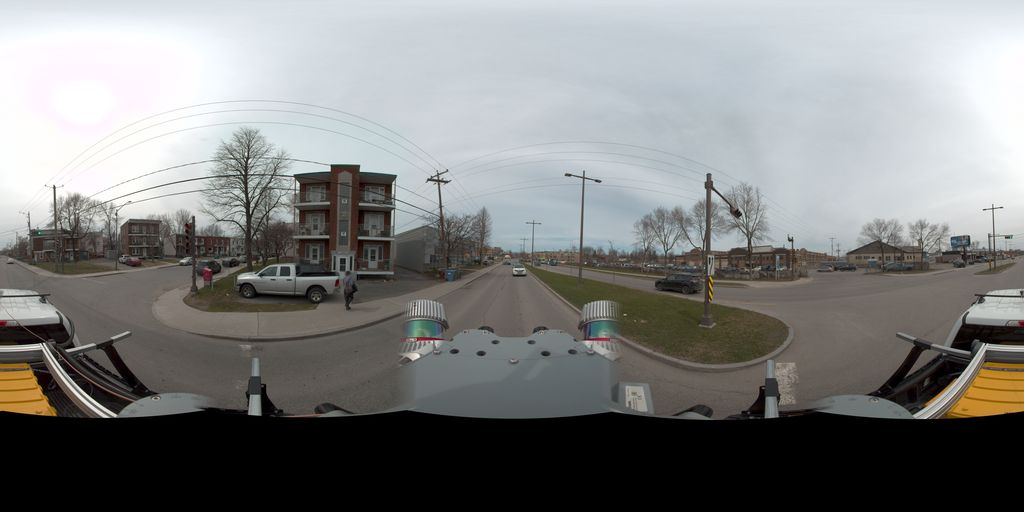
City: quebec_city